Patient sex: M
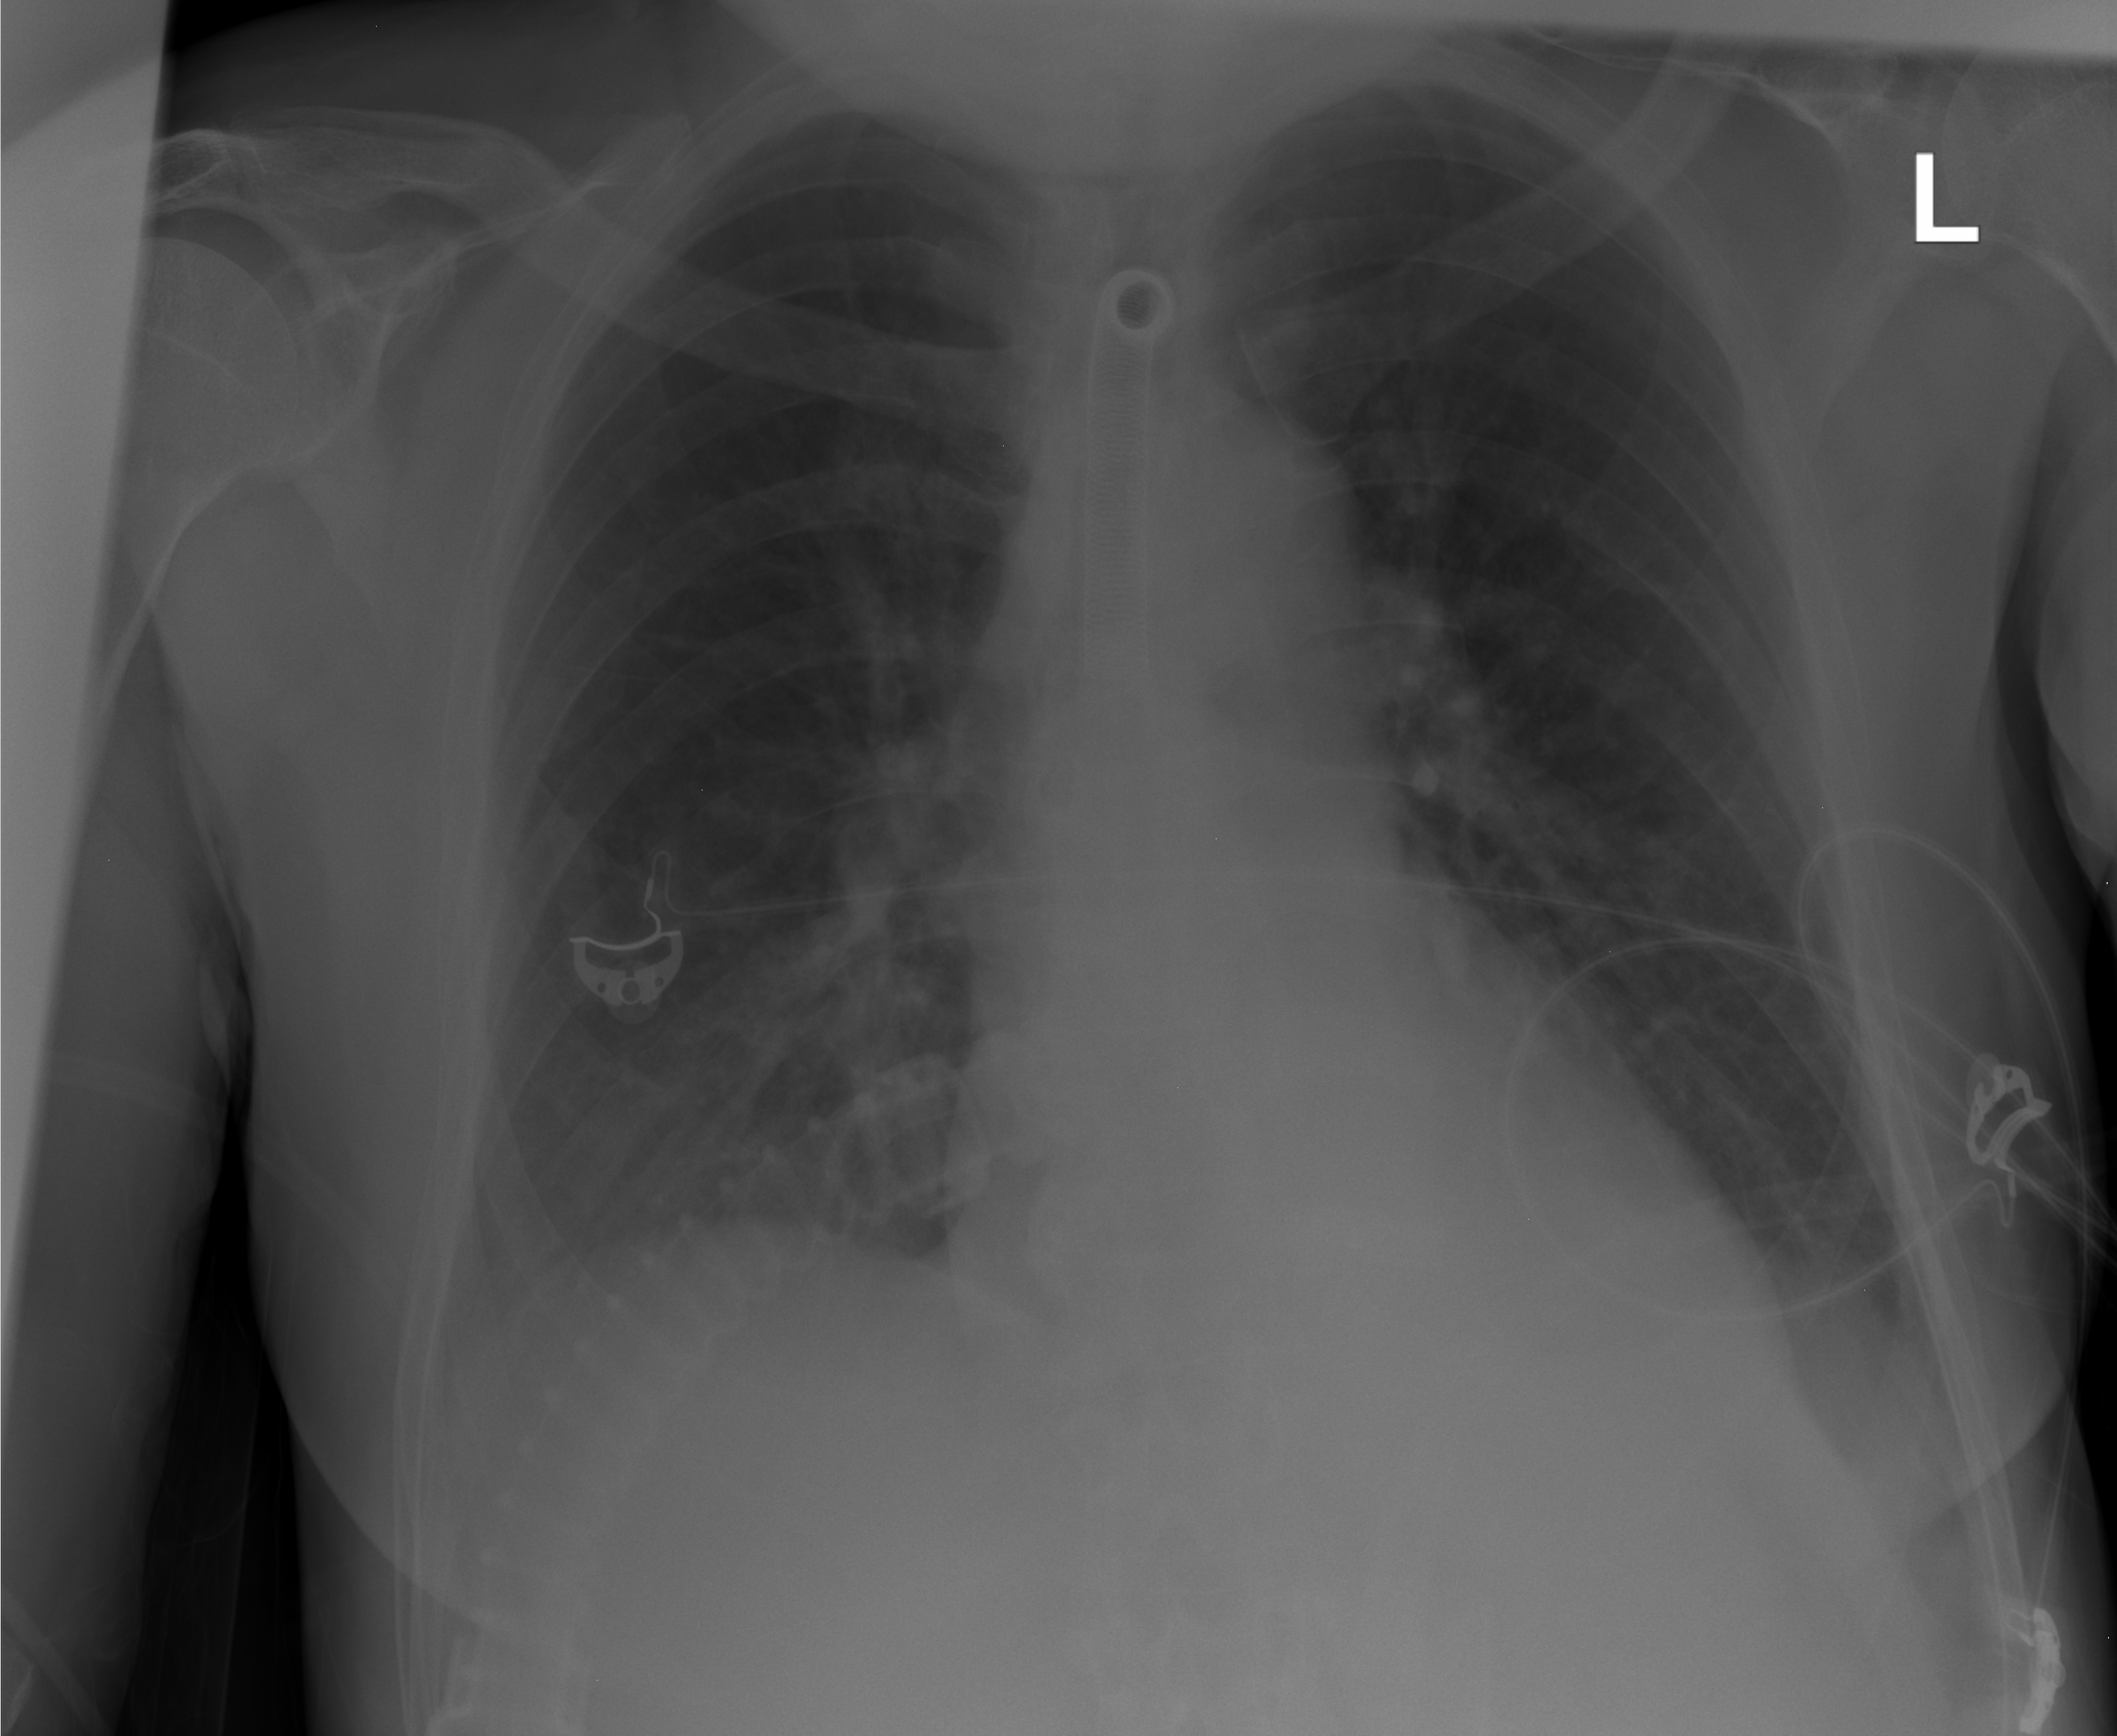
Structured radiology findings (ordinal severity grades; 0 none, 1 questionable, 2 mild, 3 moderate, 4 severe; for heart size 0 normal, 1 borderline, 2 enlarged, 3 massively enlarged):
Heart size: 1
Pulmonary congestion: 0
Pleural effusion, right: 0
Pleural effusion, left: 0
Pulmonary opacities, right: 2
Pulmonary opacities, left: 0
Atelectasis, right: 1
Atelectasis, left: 0